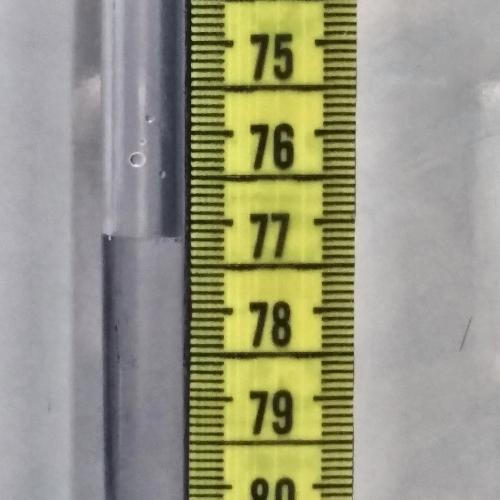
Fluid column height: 77.2 cm